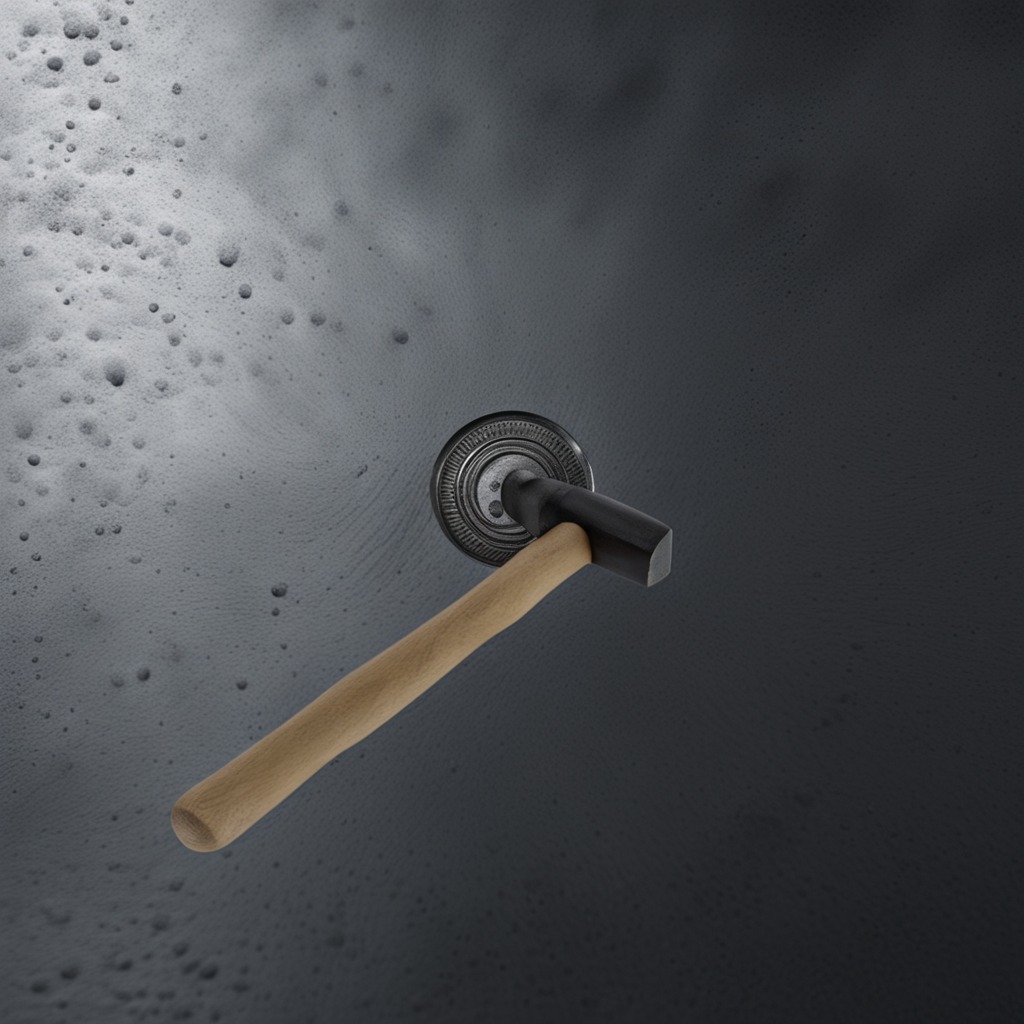
A hammer is lying on a cold steel table in a mining workshop gritty textures.